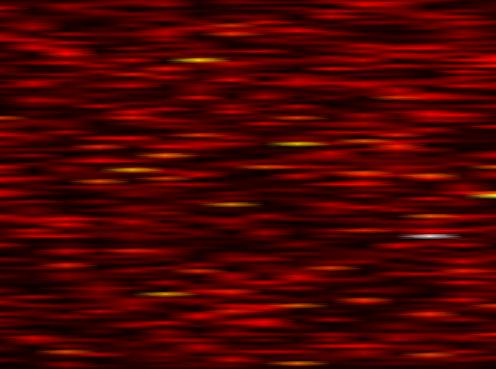
Label: FBMC